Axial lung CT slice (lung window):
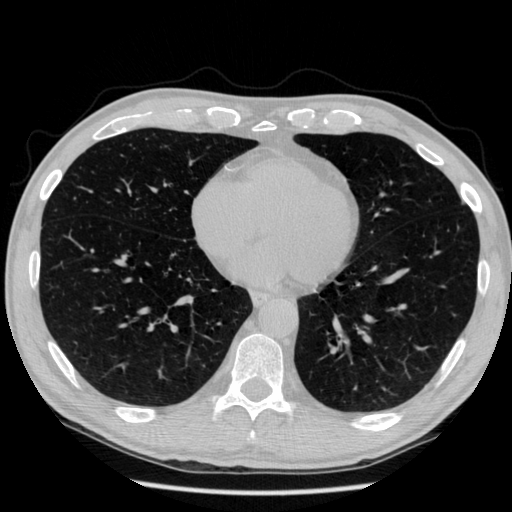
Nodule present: no